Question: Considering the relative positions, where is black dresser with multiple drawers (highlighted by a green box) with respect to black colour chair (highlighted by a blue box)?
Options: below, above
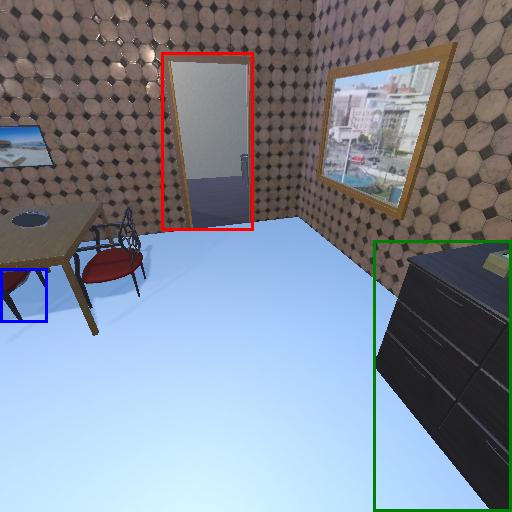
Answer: below